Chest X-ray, PA view. Patient: 62 years old, sex M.
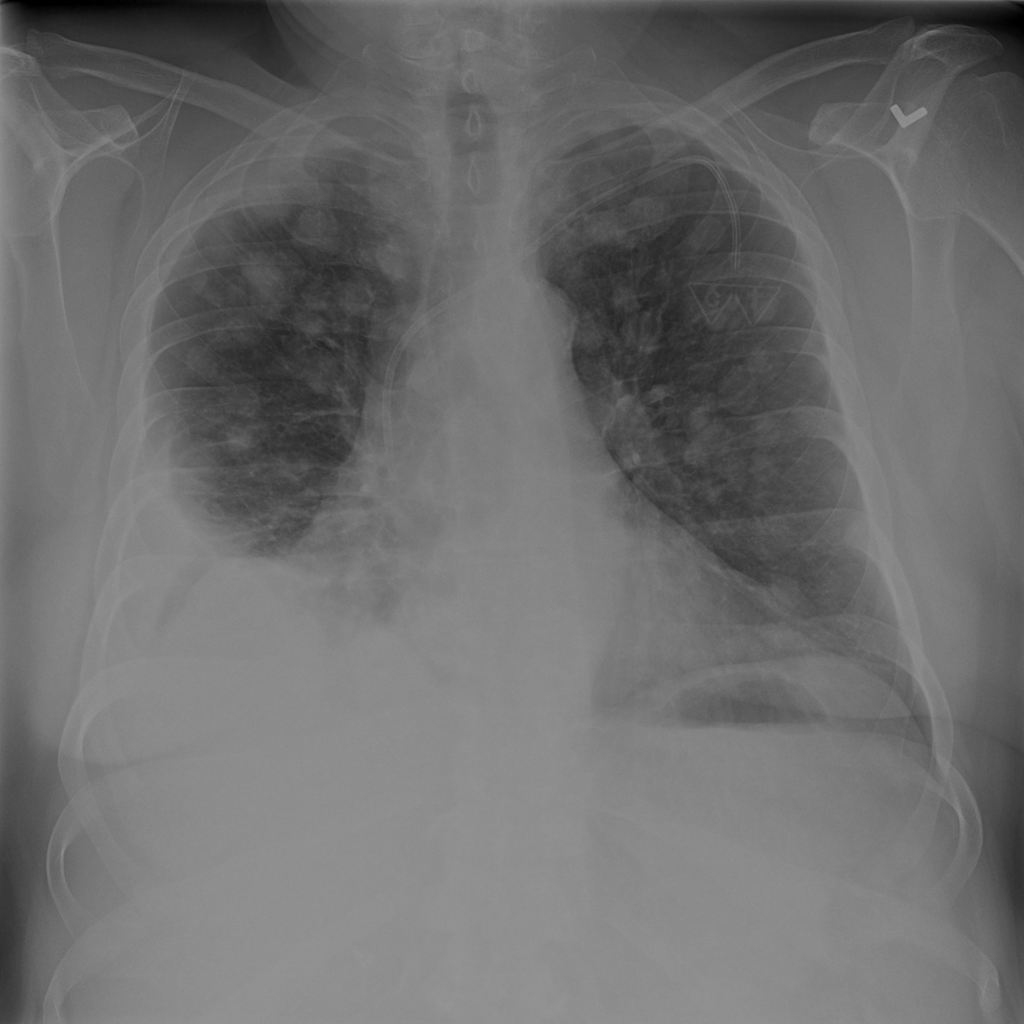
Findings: Effusion, Nodule